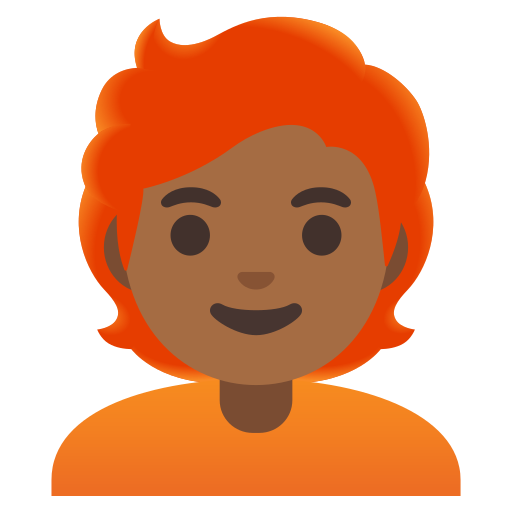
Emoji: 🧑🏾‍🦰